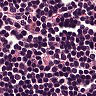
Metastatic tissue present: no